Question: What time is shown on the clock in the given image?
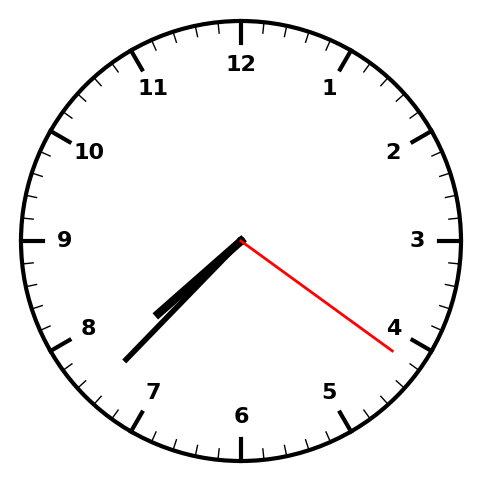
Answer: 07:37:21